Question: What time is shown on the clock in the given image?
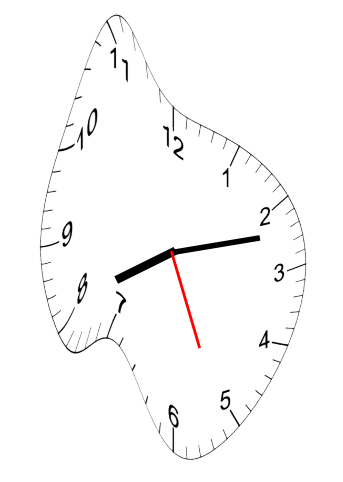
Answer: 08:12:26